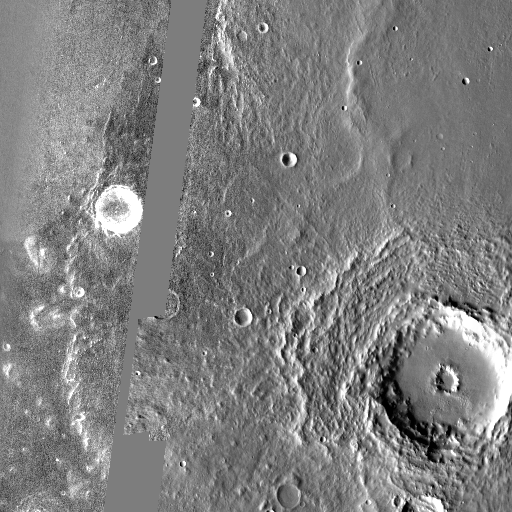
Crater classes present: Background, Other, Layered, Buried